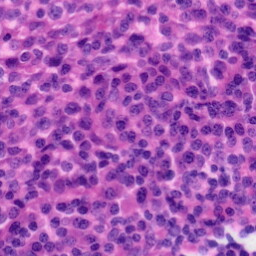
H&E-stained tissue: Tonsil